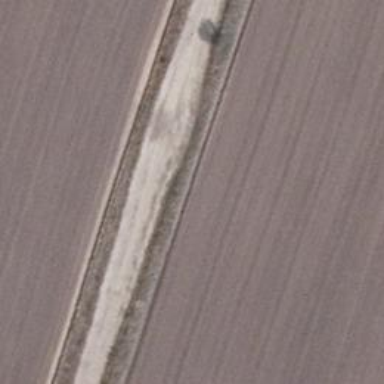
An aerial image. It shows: Dirt track road with grade3 tracktype.